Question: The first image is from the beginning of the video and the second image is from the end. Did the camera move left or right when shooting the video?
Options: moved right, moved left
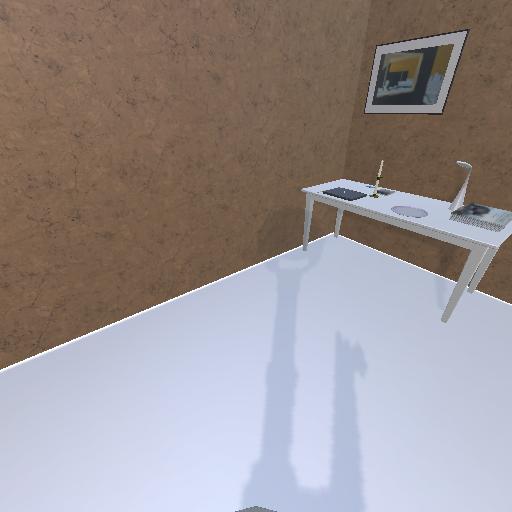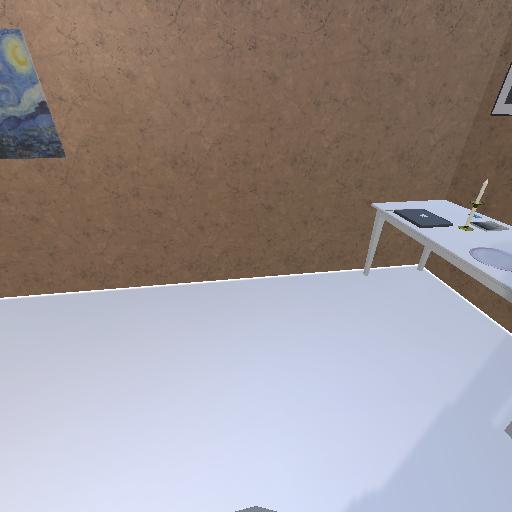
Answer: moved right